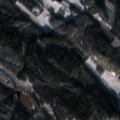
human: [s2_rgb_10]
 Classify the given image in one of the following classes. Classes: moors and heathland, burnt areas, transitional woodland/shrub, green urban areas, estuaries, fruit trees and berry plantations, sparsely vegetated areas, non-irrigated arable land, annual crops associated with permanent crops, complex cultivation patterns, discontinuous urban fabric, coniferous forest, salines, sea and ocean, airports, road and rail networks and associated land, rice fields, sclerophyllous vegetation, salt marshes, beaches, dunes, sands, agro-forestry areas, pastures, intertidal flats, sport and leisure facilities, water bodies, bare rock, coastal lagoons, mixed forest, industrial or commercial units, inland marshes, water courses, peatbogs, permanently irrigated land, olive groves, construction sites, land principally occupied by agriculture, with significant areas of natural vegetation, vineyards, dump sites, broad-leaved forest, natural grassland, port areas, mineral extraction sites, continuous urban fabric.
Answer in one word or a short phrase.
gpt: non-irrigated arable land, land principally occupied by agriculture, with significant areas of natural vegetation, coniferous forest, mixed forest, transitional woodland/shrub